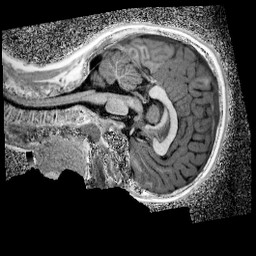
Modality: UNIT1_denoised
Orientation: sagittal
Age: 9
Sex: male
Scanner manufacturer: siemens
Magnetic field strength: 3 T
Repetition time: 4 s
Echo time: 0.00299 s